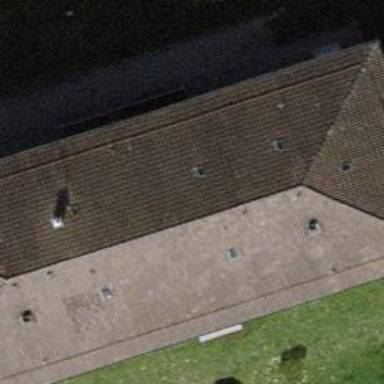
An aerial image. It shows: Pyramidal roof tops building of apartments.